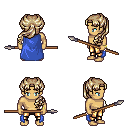
a pixel art fantasy rpg character, male body template, human, tanned skin, blue cape, gold greaves, white blonde princess hairstyle, bracelets, spear, four views (front, back, left, right), 2x2 character sprite sheet, small pixel art, hard edges, no anti-aliasing